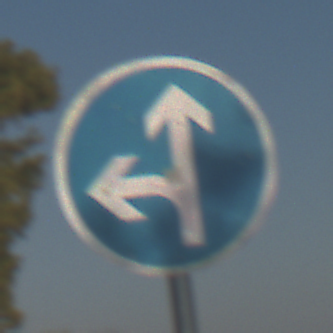
Verkehrszeichen: VorgeschriebeneFahrtrichtungGeradeausOderLinks
Umgebung: Outdoor, Nature
Tageszeit: MorningAfternoon
Wetter: PartlyCloudy
Licht: Natural
Jahreszeit: NotSpecified
Kontrast: HighContrast